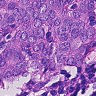
Metastatic tissue present: yes